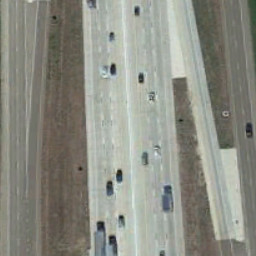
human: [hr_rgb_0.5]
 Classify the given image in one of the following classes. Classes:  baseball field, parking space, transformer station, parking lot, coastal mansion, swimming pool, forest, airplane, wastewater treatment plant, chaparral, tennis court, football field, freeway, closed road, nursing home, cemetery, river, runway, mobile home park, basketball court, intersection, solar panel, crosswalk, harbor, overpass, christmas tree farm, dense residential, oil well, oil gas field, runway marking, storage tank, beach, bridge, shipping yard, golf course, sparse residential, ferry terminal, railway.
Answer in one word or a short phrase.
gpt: freeway